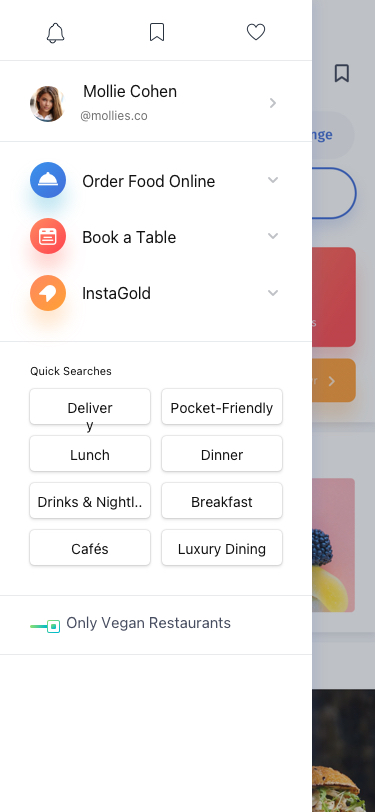
Text in this UI design:
Only Vegan Restaurants
Quick Searches
@mollies.co
Mollie Cohen
Order Food Online

Book a Table

InstaGold